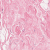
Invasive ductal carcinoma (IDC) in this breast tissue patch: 0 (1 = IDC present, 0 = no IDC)